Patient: sex M, age 79
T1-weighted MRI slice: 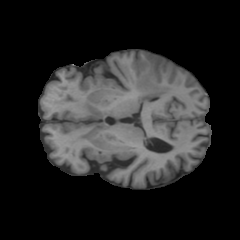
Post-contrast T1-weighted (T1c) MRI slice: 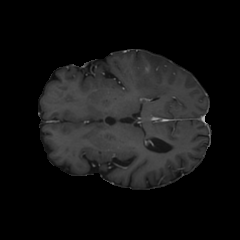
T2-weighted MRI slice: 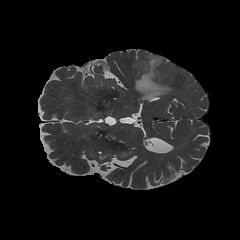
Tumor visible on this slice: yes
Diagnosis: Glioblastoma, IDH-wildtype
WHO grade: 4